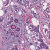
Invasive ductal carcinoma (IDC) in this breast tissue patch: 1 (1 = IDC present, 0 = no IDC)